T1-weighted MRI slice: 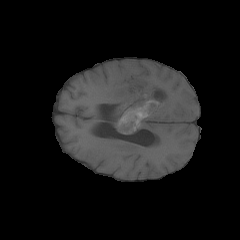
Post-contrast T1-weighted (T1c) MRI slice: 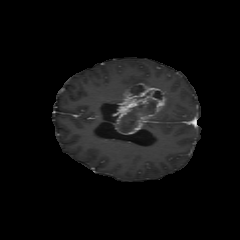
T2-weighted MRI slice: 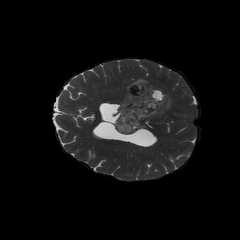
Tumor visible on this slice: yes